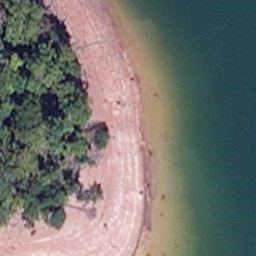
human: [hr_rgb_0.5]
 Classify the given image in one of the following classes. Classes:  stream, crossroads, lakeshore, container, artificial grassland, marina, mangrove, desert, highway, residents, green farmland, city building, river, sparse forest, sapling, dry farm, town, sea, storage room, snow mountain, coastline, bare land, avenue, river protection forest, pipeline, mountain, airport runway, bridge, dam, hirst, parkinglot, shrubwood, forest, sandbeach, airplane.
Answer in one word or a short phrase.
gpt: lakeshore